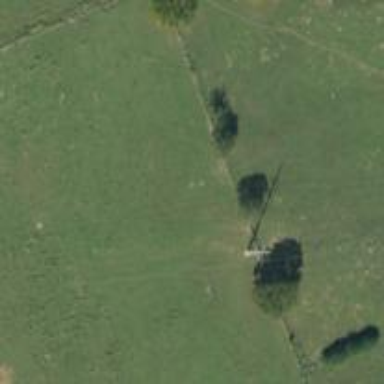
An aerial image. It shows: Power pole.